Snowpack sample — Buffalo Mountain, Silverthorne, Colorado, USA (1/25/25, 10:11 AM MST)
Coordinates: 39.6222, -106.1139
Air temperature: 22 °F
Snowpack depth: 110 cm
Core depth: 30 cm
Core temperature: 42.8 °F
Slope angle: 12°, slope face: 102°
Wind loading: high
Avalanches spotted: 0
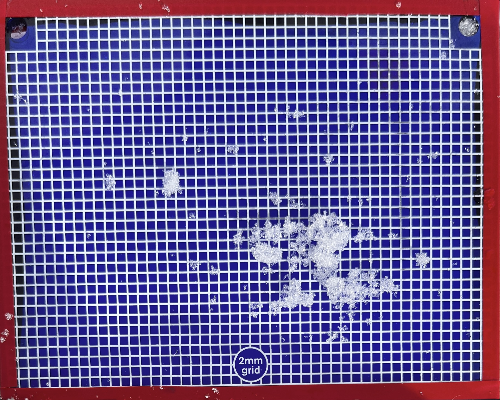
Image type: profile
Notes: No avalanches nearby, collected on the outskirts of a fire break 15 meters from the treeline, on way to Buffalo and Red Mountain